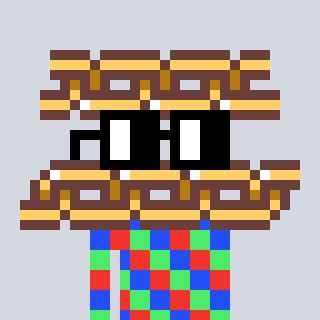
a pixel art character with square black glasses, a chain-shaped head and a bege-colored body on a cool background